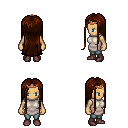
a pixel art fantasy rpg character, female body template, human, tanned skin, white tunic, teal pants, brown extra-long hairstyle, bronze tiara, maroon shoes, four views (front, back, left, right), 2x2 character sprite sheet, small pixel art, hard edges, no anti-aliasing